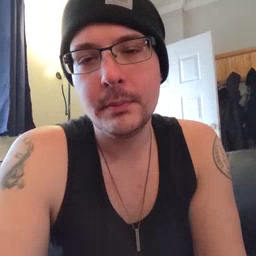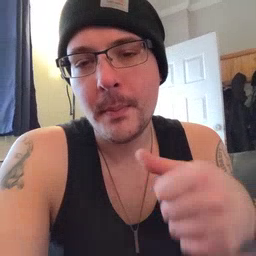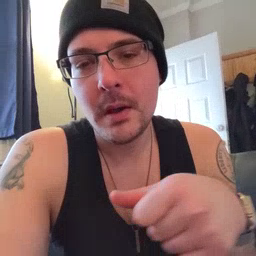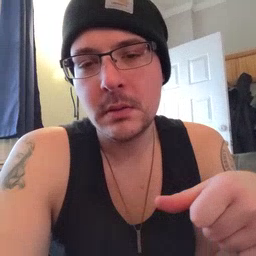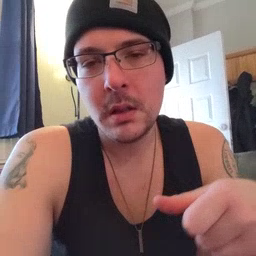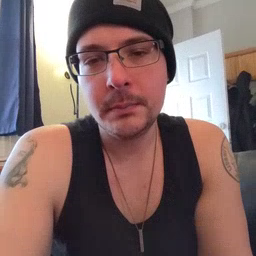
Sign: puzzle